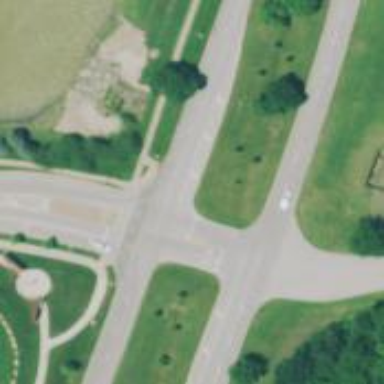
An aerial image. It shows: Left road marking is visible in the image.